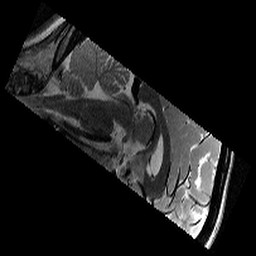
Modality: T2w
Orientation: sagittal
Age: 11
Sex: female
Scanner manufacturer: siemens
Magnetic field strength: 3 T
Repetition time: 9.23 s
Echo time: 0.067 s